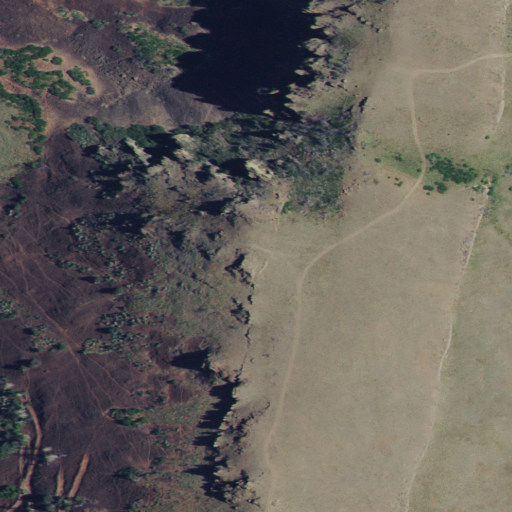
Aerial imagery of mountain in Idaho named Flattop Butte containing grassland, shrub, and evergreen forest